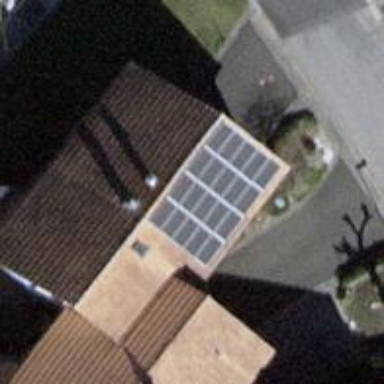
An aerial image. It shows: Small solar photovoltaic panel generator installed on roof.